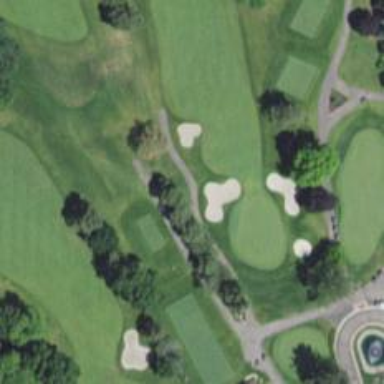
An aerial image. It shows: Golf cartpath that is also road path.